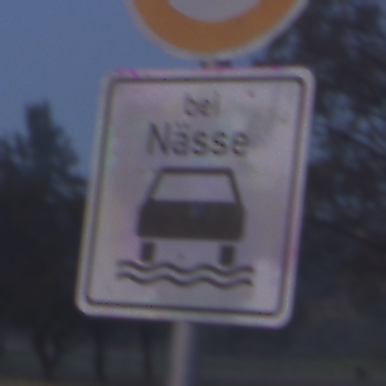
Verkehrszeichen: BeiNaesse
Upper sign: Geschwindigkeit60
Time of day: SunriseSunset
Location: Outdoor (Nature)
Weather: Clear
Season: NotSpecified
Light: Natural